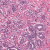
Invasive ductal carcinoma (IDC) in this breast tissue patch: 0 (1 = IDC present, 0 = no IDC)